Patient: sex F, age 69
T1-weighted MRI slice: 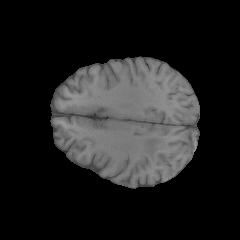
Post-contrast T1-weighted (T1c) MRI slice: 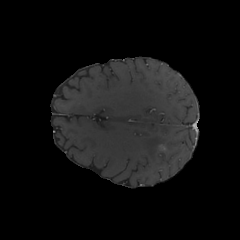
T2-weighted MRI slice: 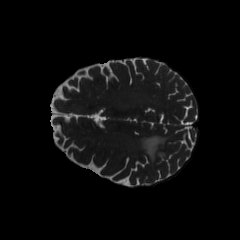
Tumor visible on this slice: yes
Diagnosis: Glioblastoma, IDH-wildtype
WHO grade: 4